Question: I need to have a grid in bootstrap with '.row's and '.col's that would be images '320x320', inside these images I need the put text with a dark background and some white text, something like .
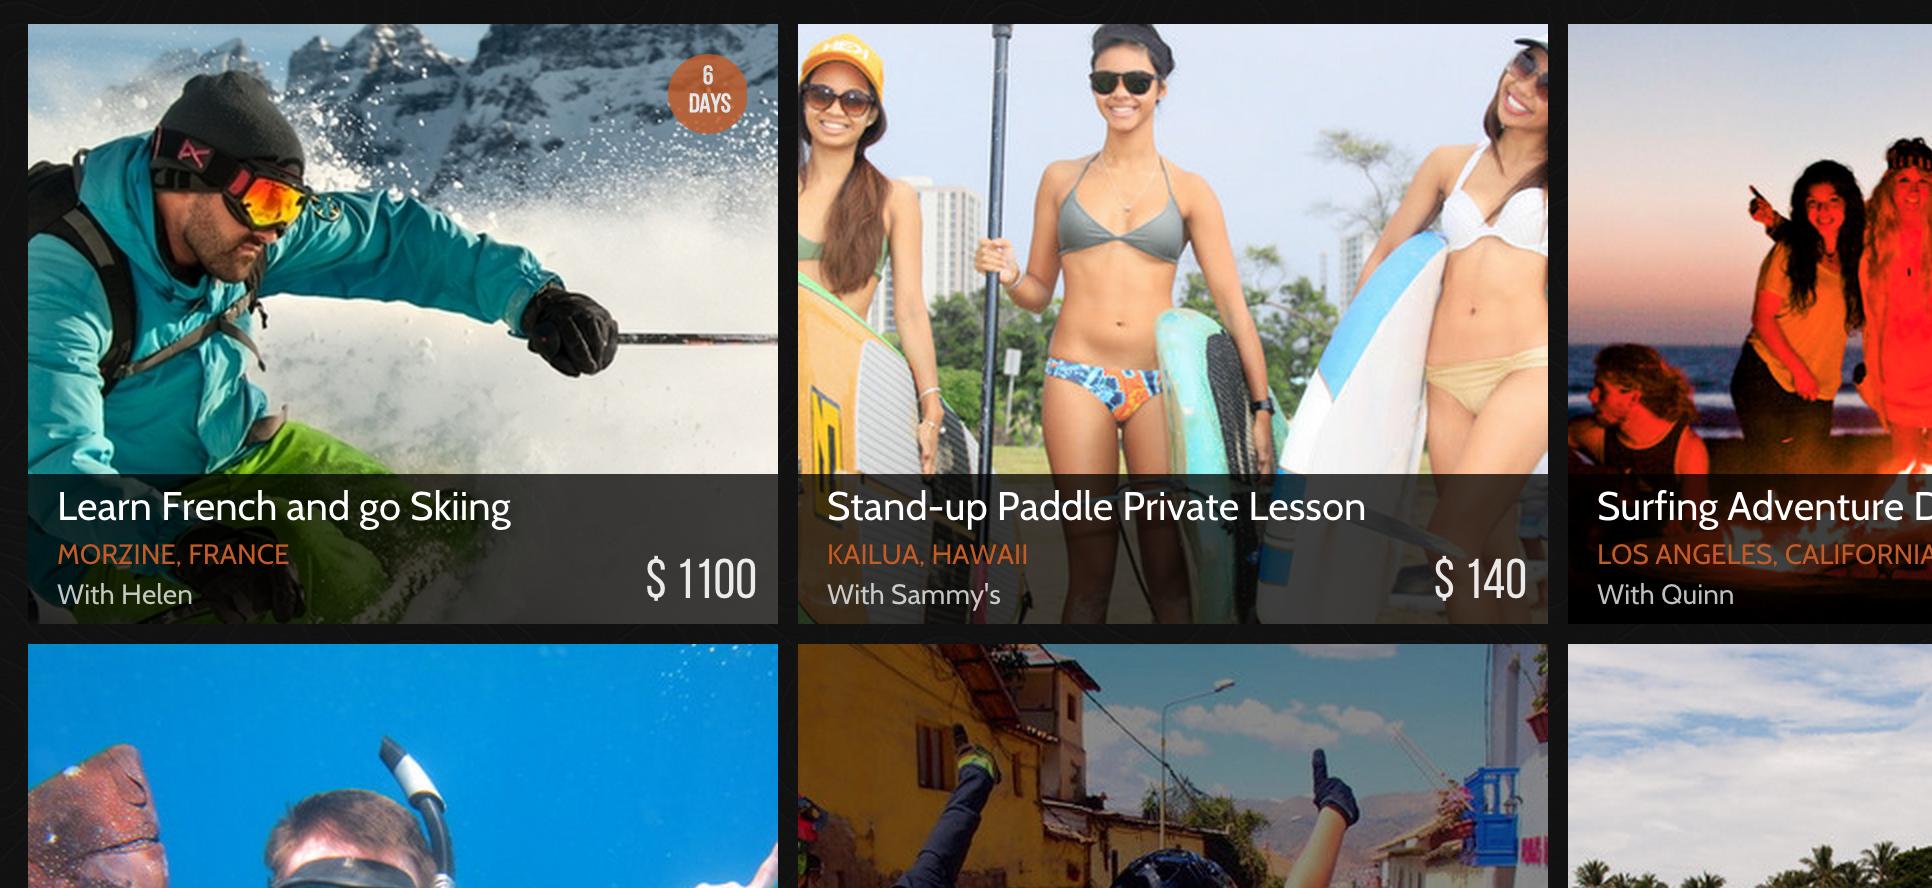
Answer: Essentially youd have a container with the "position: relative;" style and the footer text would have a "position: absolute; bottom: 0; left: 0" style. To get the somewhat transparent bg color youd use rgb(0,0,0,.5) where .5 would be half transparent (or opaque). Below is how you'd do it with bootstrap 3.
The HTML would look similar to this:
'''
<div class="container">
<h1>stuff</h1>
<p>Some stuff here</p>
<div class='row'>
<div class='col-xs-4'>
<div class='img-container'>
<img src="http://a1.dspnimg.com/data/l/509084866423_rd0gX45i_l.jpg" alt="" />
<div class='img-footer'>
<p>Image Footer text</p>
</div>
</div>
</div>
<div class='col-xs-4'>
<div class='img-container'>
<img src="http://a1.dspnimg.com/data/l/509084866423_rd0gX45i_l.jpg" alt="" />
<div class='img-footer'>
<p>Image Footer text</p>
</div>
</div>
</div>
<div class='col-xs-4'>
<div class='img-container'>
<img src="http://a1.dspnimg.com/data/l/509084866423_rd0gX45i_l.jpg" alt="" />
<div class='img-footer'>
<p>Image Footer text</p>
</div>
</div>
</div>
</div>
</div>
</div>
'''
Whereas the Css would look something like this:
'''
div[class^="col-"] {
margin: 0 !important;
padding: 0 !important;
border: solid black 5px;
}
.img-container {
position: relative;
}
.img-container img {
height: 100%;
width: 100%;
}
.img-container .img-footer {
position: absolute;
bottom: 0; left: 0;
padding: 0 10px;
width: 100%;
color: #fff;
background: rgba(0,0,0,0.7);
}
'''
Here is a running JSFiddle:
<URL>